Field crop: maize
Growth stage: 2
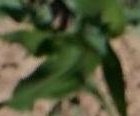
Species: maize